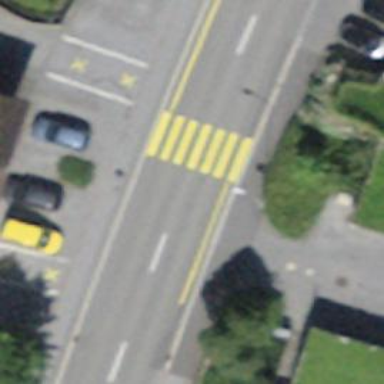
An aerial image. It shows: Primary road with asphalt surface.